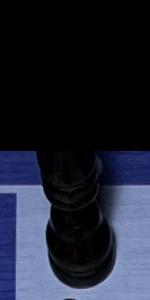
Label: Bishop_Black